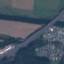
Land use / land cover: Highway